You are looking at the wavelet scalogram of a bearing's acceleration signal. Determine the bearing's health state. Answer with exactly one of: normal, inner_race, outer_race, ball.
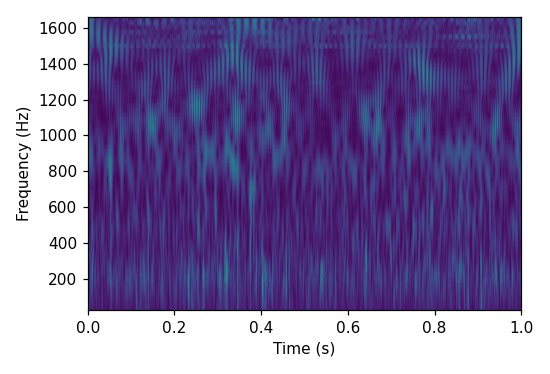
Answer: inner_race